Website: crate-barrel
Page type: stored-credit-cards
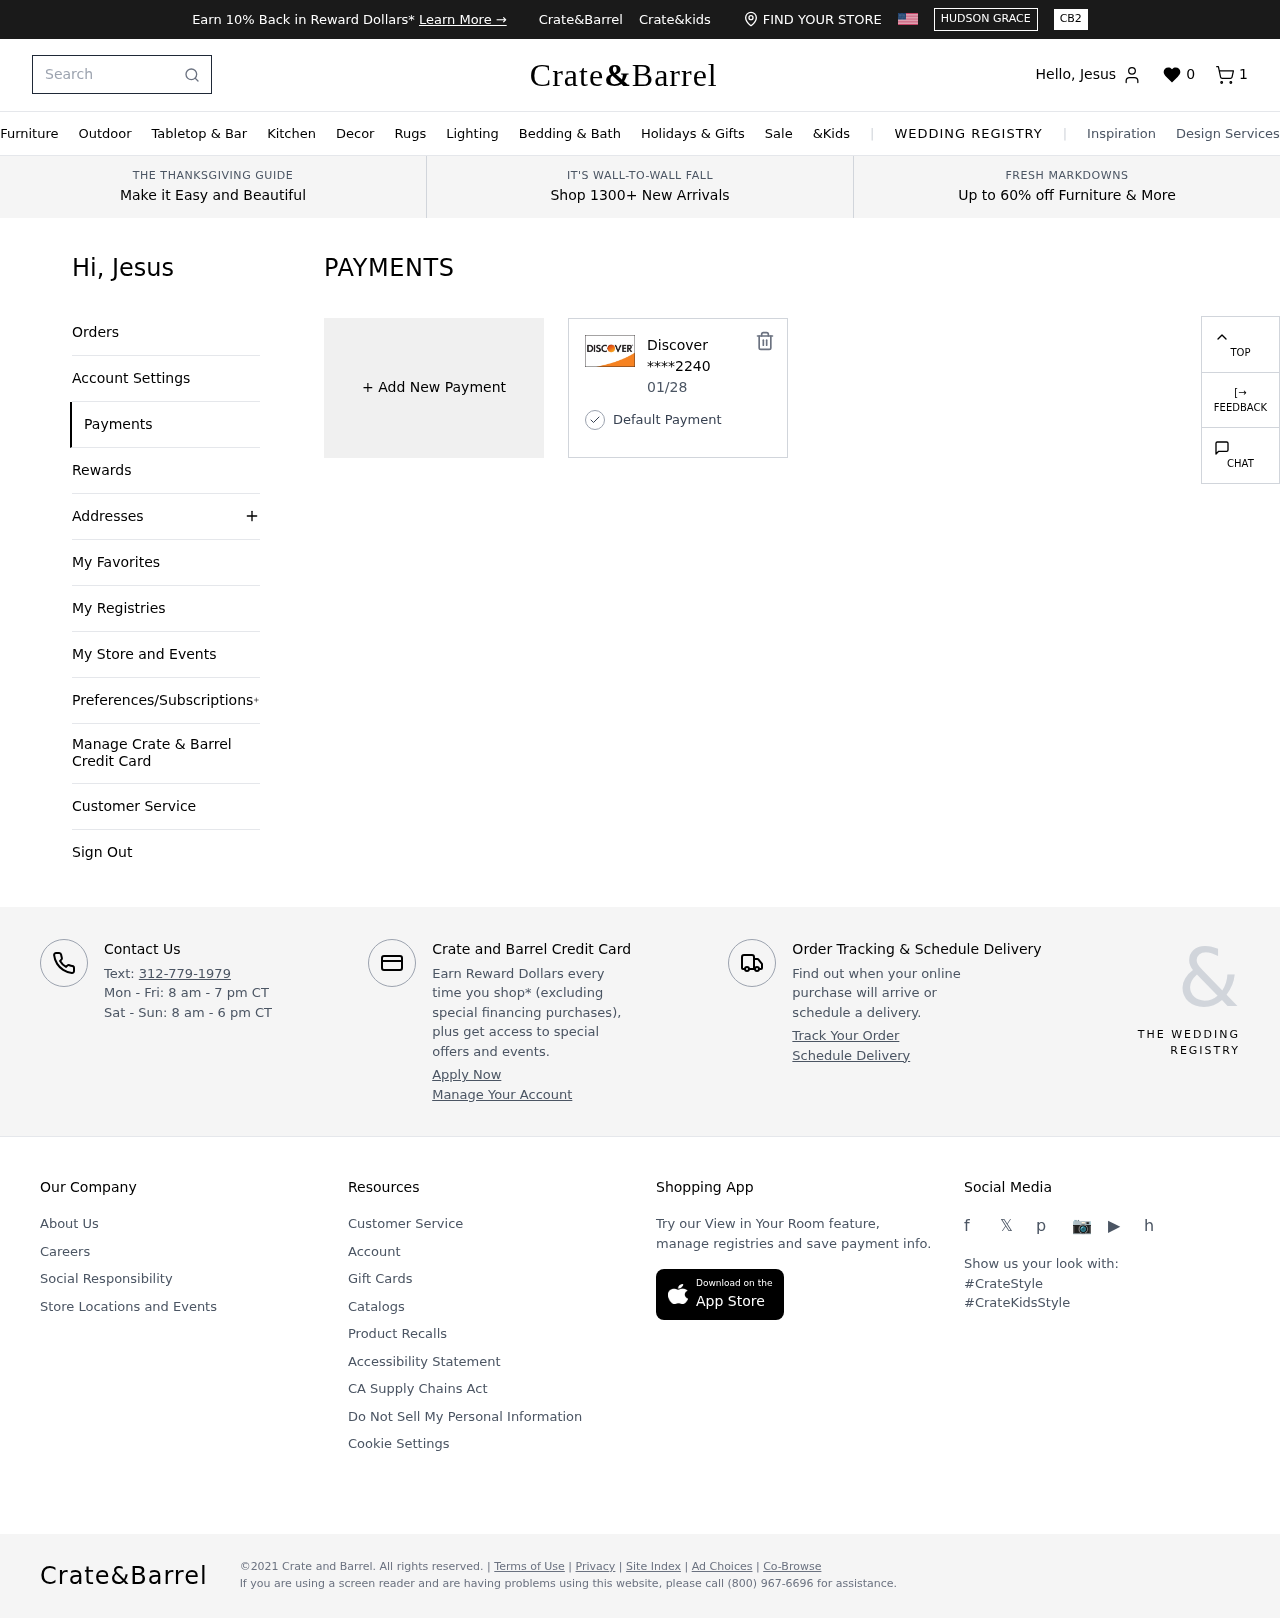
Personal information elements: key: PII_CARD_EXPIRY
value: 01/28
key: PII_CARD_LAST4
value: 2240
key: PII_CARD_TYPE
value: Discover
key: PII_FIRSTNAME
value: Jesus
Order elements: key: ORDER_NUM_ITEMS
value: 1
Search elements: key: HEADER_SEARCH
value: Search
Other elements: key: FAVORITES_COUNT
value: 0